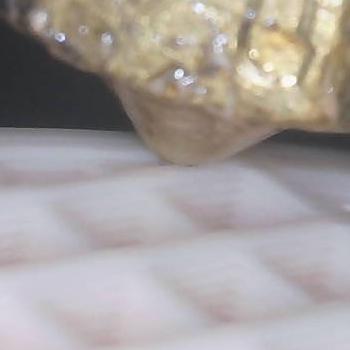
Flow rate: 112%